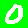
Digit: 0